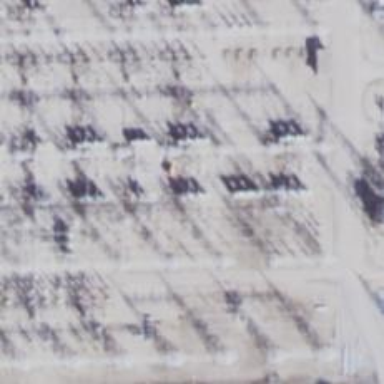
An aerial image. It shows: Switch used for power control.